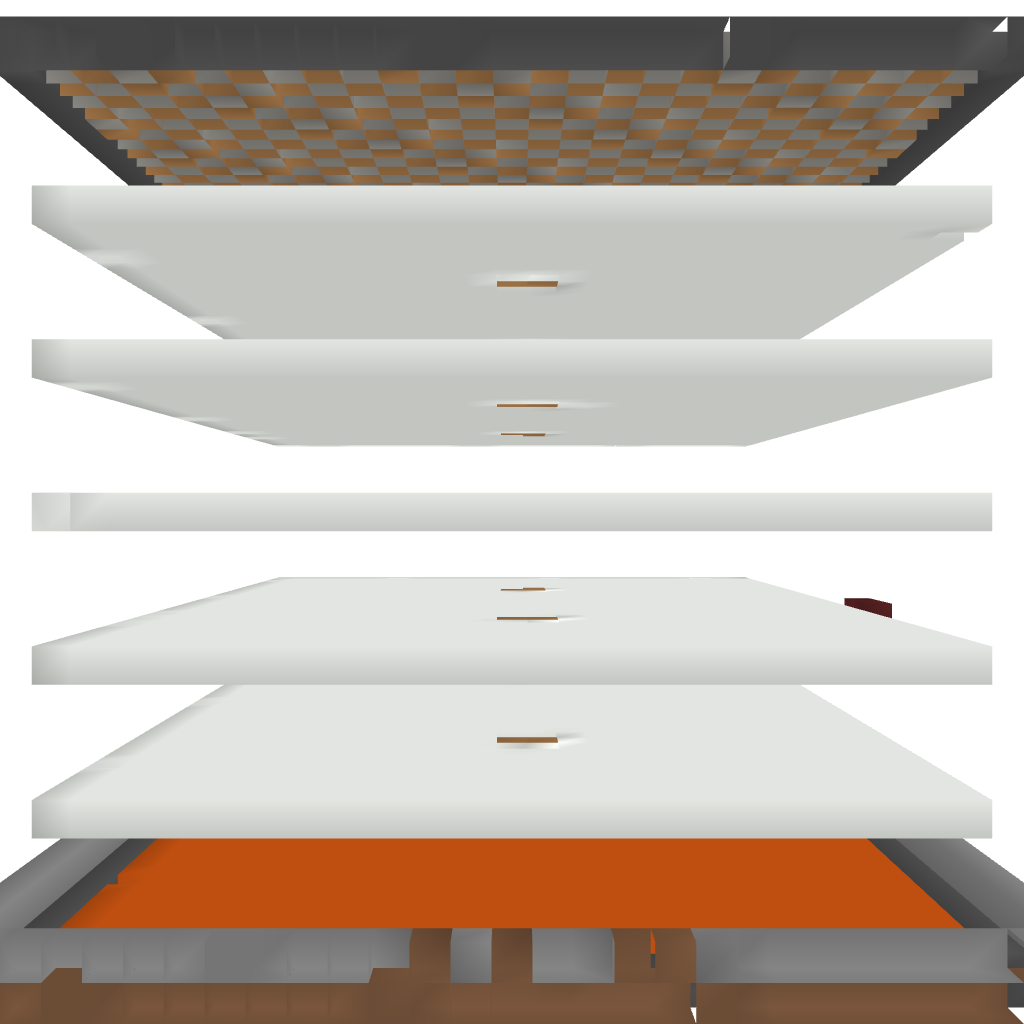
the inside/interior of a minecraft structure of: Large Spleef Arena [5 Floors]